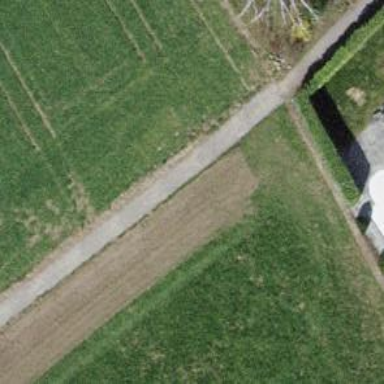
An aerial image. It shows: Compacted footway.